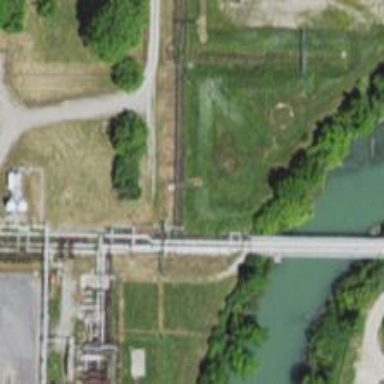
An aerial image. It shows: Storage tank that is man-made.